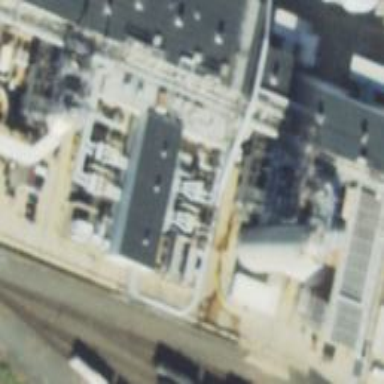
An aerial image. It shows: Gas-powered generator using steam turbine.